Question: When I have an HTMLEditorExtender on the page (with HTML entered), and try to upload a file with the AJAX AsyncFileUpload control, I get a validation error :

I think I've narrowed it down - it only throws this error when the uploading is - with html entered in the TextBox.
Here's an example:
'''
<asp:ScriptManager ID="ScriptManager1" runat="server">
</asp:ScriptManager>
<asp:Button ID="Button1" runat="server" Text="PostBack" />
<asp:TextBox ID="txtBannerHTML" runat="server" Height="130px" Width="100%" TextMode="MultiLine" />
<asp:HtmlEditorExtender ID="txtBannerHTML_HtmlEditorExtender" runat="server" DisplaySourceTab="True"
Enabled="True" TargetControlID="txtBannerHTML">
</asp:HtmlEditorExtender>
<asp:AsyncFileUpload ID="AsyncFileUpload3" runat="server" />
'''
To repro:
1. Enter html in the Textbox.
2. Hit the postback button.
3. Try uploading an image.
I do have the sanitizer enabled on the HTMLEditorExtender.
Can anyone repro this?
How do I get the two controls to work together?
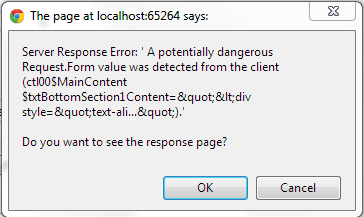
Answer: Try to handle uploadStarted event of AjaxFileUpload control on client side and force to encode html of HtmlEditorExtender extender:
'''
<script type="text/javascript" >
function uploadStarted(sender, args){
var editor = $find("<%= txtBannerHTML_HtmlEditorExtender.ClientID %>");
editor._editableDiv_submit();
}
</script>
<asp:ScriptManager ID="ScriptManager1" runat="server">
</asp:ScriptManager>
<asp:Button ID="Button1" runat="server" Text="PostBack" />
<asp:TextBox ID="txtBannerHTML" runat="server" Height="130px" Width="100%" TextMode="MultiLine" />
<asp:HtmlEditorExtender ID="txtBannerHTML_HtmlEditorExtender" runat="server" DisplaySourceTab="True"
Enabled="True" TargetControlID="txtBannerHTML">
</asp:HtmlEditorExtender>
<asp:AsyncFileUpload ID="AsyncFileUpload3" runat="server" OnClientUploadStarted="uploadStarted" />
'''